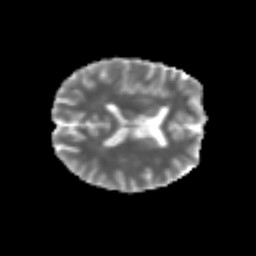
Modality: MD
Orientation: axial
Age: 48
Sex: female
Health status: ill
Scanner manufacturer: siemens
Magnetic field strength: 3 T
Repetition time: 8.7 s
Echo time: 0.11 s